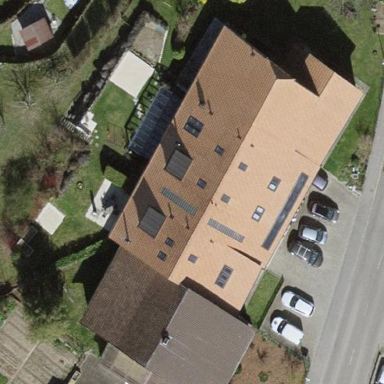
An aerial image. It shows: Semi-detached house.